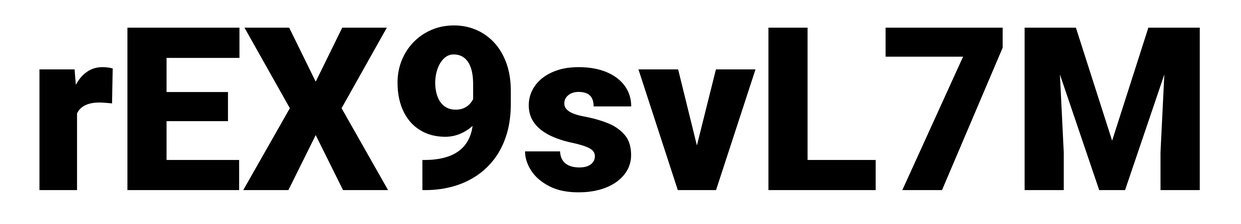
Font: Roboto_Black